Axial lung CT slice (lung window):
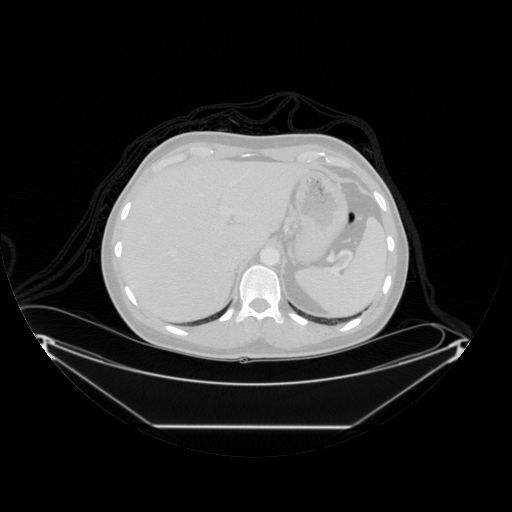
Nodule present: no